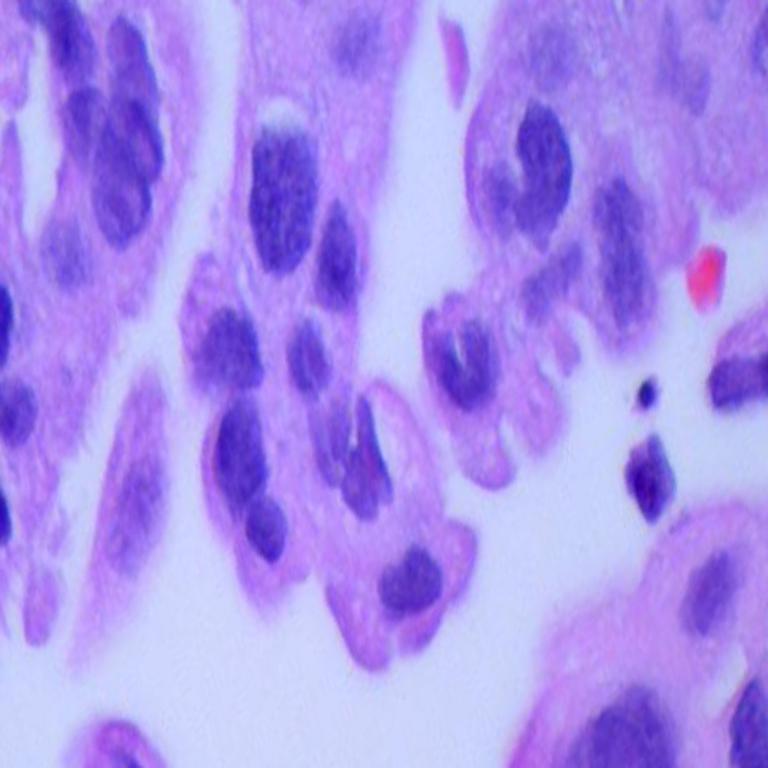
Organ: lung
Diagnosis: adenocarcinomas